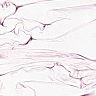
Metastatic tissue present: no